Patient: sex M, age 64
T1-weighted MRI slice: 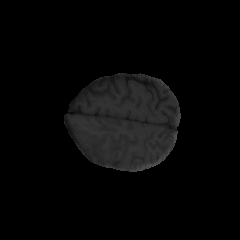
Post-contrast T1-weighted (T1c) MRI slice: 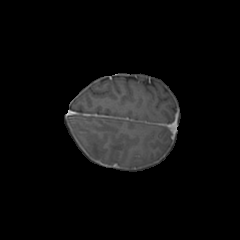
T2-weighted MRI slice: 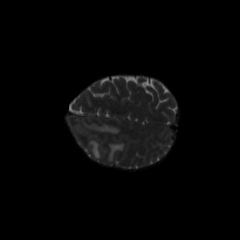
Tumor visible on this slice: yes
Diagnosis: Astrocytoma, IDH-mutant
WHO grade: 3